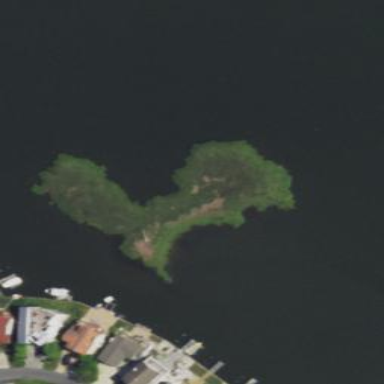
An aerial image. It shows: Islet.